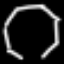
Label: octagon